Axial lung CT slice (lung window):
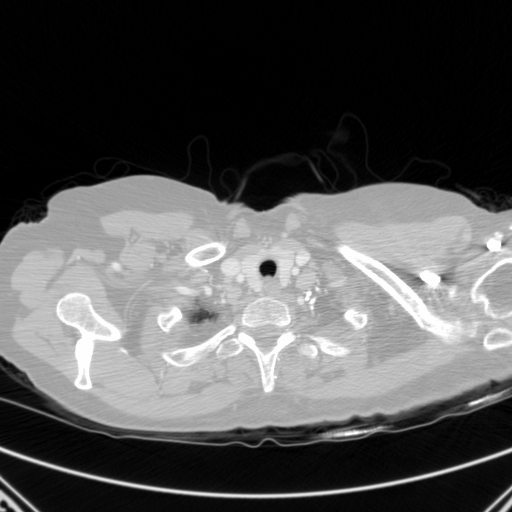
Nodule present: no